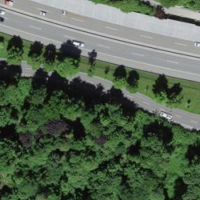
EUNIS habitat code: 57
Species observed at this site:
Symphoricarpos albus